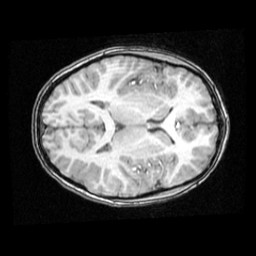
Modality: T1w
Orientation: axial
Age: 10
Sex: female
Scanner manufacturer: ge
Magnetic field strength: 1.5 T
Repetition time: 0.03333 s
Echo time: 0.008 s